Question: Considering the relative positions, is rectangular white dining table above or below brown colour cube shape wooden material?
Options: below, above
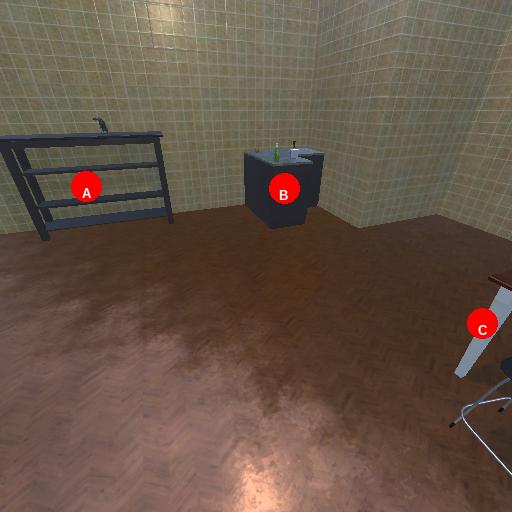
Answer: below